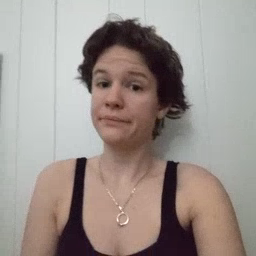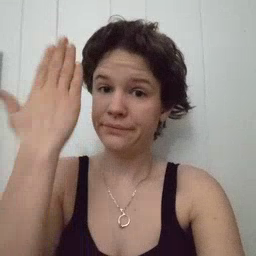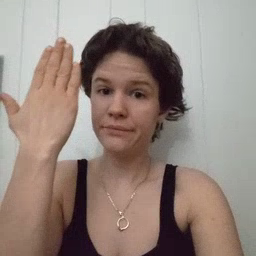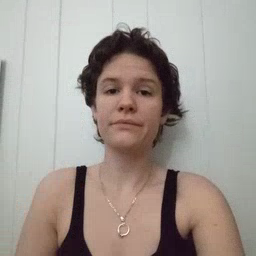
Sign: morning